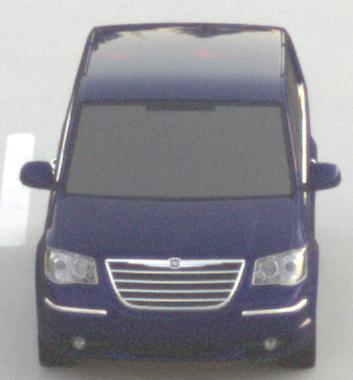
Make: Chrysler
Model: Grand Voyager 3.8
Detailed model: Grand Voyager
Model produced from: 2008/03
Model produced until: 2010/12
Doors: 5
Color: blue
Road condition: dry road
Daytime: sunrise or sunset
Contrast: low contrast